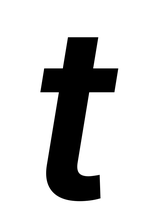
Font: Inter-Italic_SemiBold_Italic